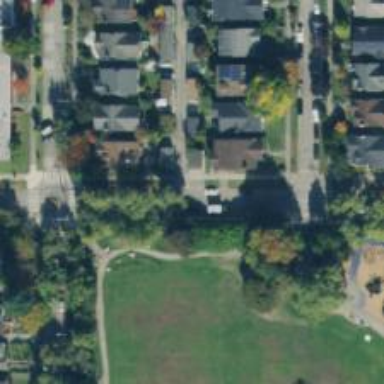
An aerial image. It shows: Alley classified as service road.